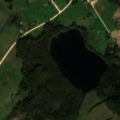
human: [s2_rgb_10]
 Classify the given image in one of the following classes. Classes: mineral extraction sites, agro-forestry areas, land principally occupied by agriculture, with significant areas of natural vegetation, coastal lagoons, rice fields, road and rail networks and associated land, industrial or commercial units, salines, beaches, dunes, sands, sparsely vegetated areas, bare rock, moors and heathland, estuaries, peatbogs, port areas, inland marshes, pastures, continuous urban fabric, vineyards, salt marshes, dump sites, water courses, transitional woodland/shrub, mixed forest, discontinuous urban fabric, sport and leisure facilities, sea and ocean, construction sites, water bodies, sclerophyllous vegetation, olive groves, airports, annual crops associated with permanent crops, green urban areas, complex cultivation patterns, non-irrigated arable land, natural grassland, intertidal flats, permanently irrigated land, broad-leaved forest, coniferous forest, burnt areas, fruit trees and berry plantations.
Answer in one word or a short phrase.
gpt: non-irrigated arable land, complex cultivation patterns, land principally occupied by agriculture, with significant areas of natural vegetation, broad-leaved forest, mixed forest, water bodies